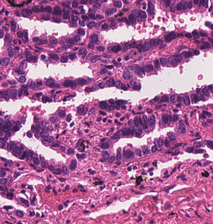
Tumor epithelial tissue: yes
Tumor-associated stroma tissue: yes
Normal tissue: no